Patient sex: F
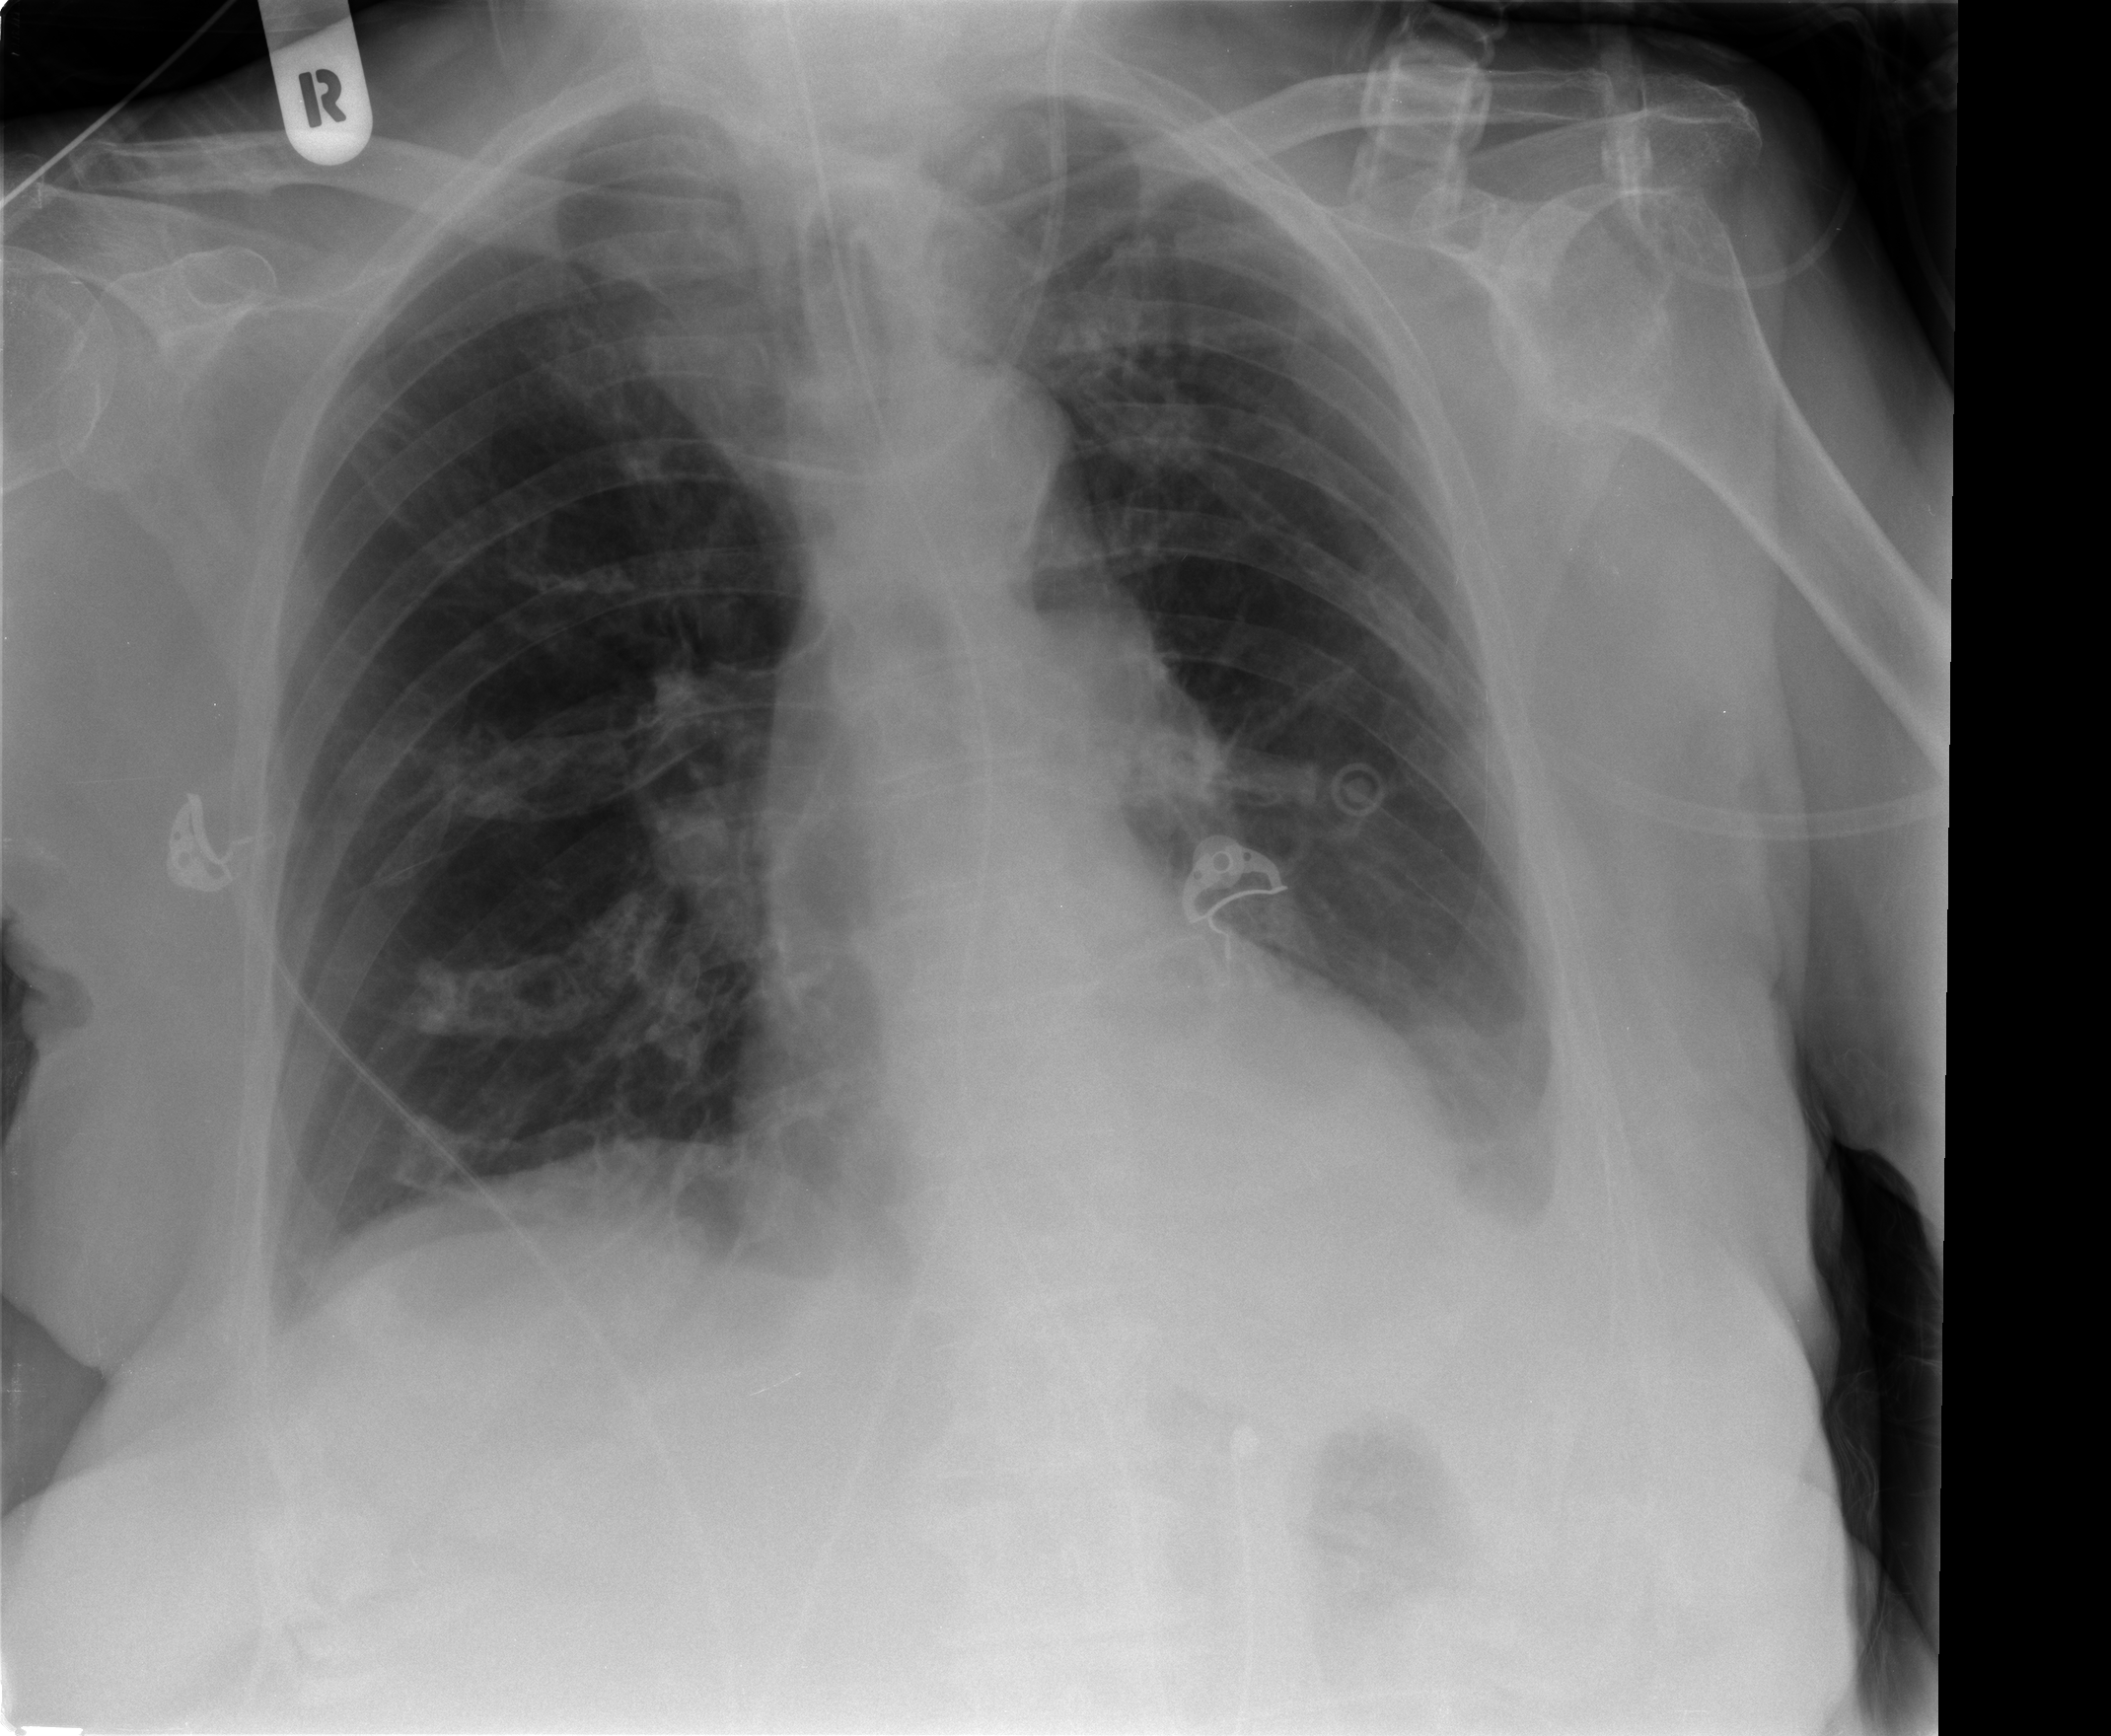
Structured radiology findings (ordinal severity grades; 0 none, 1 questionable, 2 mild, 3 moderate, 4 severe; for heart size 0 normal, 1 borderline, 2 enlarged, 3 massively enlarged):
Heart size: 0
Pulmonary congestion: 0
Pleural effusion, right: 0
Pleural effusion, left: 1
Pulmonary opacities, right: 0
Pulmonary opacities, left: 0
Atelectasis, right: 1
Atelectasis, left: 1